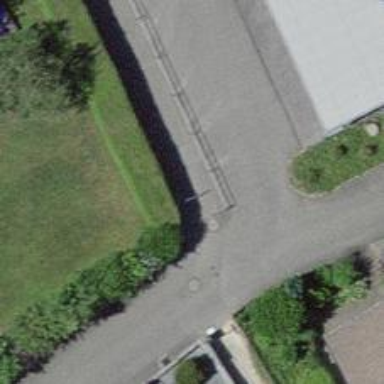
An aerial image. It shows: Cycle barrier.